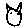
Label: cat